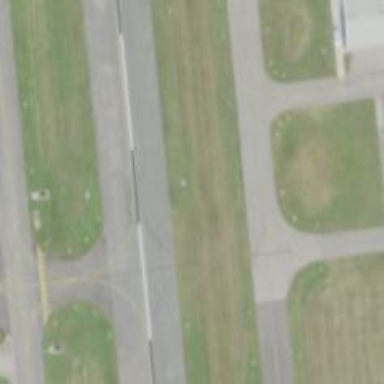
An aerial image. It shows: Image of taxiway at airport.